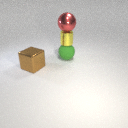
large green rubber sphere below small yellow metal cylinder